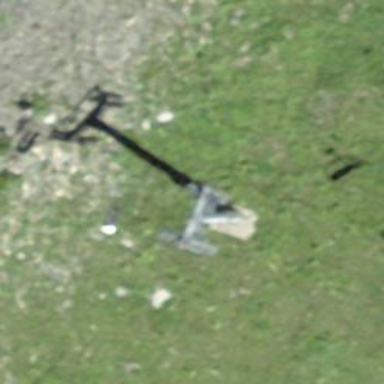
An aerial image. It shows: Pylon for aerialway.